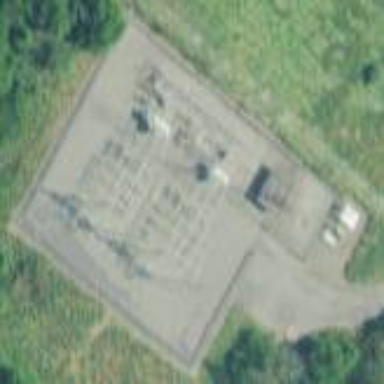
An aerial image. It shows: Power substation.